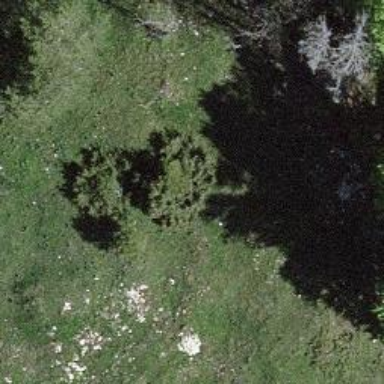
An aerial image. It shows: Beautiful tree in nature.